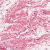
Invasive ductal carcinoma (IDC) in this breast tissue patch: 0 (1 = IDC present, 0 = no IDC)